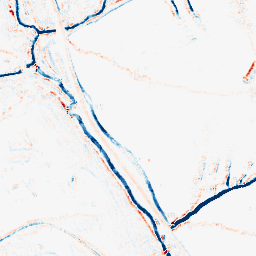
Category: morphological
Decomposition family: morphological_rect
Decomposition parameters: operation: average
width: 5
height: 5
Upsampling method: bicubic
Upsampling parameters: scale: 2
Upsampling scale: 2